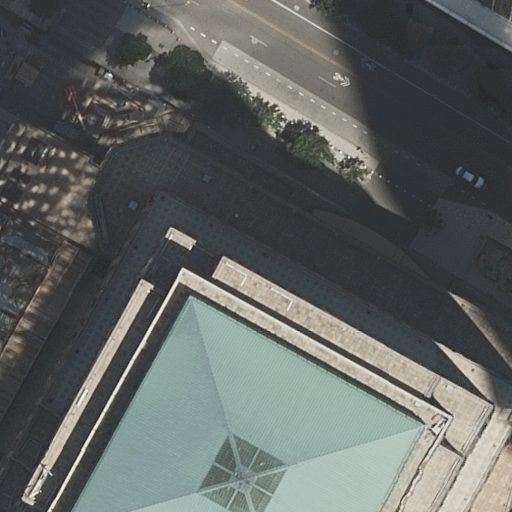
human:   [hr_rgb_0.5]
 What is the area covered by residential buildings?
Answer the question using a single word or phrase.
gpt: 9971m2

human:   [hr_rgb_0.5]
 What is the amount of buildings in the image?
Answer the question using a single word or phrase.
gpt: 3

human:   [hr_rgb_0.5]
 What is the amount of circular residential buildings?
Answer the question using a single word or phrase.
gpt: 0

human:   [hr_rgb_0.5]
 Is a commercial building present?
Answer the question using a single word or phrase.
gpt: no

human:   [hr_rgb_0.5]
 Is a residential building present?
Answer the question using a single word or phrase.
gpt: yes

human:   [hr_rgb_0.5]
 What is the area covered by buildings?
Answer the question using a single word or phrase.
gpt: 9971m2

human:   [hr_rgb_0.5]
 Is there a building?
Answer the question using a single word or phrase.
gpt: yes

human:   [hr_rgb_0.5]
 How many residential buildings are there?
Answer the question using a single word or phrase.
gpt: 3

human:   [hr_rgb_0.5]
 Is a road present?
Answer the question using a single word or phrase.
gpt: yes

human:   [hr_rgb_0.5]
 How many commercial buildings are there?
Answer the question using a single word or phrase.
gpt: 0

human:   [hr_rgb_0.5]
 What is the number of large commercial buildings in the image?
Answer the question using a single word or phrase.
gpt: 0

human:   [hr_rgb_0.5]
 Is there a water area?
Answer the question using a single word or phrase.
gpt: no

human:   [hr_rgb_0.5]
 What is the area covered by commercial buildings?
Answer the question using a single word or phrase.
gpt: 0m2

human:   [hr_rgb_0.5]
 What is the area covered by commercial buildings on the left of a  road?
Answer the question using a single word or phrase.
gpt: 0m2

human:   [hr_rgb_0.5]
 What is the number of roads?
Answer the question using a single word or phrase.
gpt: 4

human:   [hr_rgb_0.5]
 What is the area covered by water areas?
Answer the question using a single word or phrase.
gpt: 0m2

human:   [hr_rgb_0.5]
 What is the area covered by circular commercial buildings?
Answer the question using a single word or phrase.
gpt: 0m2

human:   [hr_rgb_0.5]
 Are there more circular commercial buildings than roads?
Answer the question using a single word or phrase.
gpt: no

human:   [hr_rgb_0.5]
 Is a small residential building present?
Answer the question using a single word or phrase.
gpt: no

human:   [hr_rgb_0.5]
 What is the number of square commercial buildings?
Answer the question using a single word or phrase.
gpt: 0

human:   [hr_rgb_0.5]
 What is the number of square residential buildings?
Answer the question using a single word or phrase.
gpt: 0

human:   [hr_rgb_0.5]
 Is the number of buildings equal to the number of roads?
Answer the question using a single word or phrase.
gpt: no

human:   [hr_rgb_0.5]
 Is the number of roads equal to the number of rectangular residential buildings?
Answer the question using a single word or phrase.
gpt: no

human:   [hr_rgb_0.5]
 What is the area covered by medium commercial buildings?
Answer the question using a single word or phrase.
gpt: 0m2

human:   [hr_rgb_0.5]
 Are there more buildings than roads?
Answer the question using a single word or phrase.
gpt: no

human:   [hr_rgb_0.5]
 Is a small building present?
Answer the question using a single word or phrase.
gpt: no

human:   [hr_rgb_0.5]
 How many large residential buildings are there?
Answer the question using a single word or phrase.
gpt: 3

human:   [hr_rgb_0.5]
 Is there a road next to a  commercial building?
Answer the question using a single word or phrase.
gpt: no

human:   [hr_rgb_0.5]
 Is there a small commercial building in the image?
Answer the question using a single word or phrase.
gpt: no

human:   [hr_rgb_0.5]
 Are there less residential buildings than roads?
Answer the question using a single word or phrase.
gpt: yes

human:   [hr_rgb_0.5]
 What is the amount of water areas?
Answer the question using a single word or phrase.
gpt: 0

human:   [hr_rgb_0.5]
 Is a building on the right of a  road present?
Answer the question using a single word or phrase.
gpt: yes

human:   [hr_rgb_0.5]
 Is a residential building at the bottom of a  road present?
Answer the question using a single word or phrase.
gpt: yes

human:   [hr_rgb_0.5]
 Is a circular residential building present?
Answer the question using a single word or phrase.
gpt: no

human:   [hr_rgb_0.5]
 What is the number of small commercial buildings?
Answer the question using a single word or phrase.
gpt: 0

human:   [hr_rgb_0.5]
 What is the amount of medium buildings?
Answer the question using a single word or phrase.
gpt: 0

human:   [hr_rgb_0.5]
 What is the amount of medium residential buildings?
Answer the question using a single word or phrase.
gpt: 0

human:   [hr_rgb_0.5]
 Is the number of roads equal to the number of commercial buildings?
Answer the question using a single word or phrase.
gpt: no

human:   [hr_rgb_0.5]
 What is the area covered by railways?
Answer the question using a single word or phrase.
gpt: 0m2

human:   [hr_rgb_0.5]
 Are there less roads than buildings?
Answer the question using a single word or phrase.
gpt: no

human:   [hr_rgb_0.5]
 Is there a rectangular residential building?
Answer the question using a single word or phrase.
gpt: no

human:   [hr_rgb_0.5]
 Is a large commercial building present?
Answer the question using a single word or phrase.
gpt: no

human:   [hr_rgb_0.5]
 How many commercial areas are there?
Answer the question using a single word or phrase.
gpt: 0

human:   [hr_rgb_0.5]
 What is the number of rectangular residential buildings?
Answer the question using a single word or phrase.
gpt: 0

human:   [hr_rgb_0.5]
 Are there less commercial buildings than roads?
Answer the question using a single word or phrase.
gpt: yes

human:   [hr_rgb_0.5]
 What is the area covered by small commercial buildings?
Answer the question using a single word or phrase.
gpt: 0m2

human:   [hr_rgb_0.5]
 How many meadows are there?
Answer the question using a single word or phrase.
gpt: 0

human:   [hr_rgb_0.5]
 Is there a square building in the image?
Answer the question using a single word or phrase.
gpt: no

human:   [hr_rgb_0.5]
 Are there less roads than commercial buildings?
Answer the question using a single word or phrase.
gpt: no

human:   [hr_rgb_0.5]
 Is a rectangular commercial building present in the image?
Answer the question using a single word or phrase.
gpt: no

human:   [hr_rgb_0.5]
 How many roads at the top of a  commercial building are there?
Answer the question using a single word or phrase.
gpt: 0

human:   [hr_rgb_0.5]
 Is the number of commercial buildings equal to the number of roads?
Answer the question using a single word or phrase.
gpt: no

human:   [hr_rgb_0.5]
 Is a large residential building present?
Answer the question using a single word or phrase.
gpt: yes

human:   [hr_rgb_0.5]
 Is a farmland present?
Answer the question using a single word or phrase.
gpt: no

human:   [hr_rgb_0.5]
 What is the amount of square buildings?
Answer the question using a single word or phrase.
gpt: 0

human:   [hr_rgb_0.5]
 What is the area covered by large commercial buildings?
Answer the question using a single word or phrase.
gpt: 0m2

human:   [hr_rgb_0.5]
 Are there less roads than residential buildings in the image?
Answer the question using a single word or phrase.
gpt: no

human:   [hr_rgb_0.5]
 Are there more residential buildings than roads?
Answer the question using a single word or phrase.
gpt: no

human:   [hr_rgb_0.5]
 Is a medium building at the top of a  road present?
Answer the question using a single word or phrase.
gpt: no

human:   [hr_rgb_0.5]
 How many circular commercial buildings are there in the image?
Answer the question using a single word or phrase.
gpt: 0

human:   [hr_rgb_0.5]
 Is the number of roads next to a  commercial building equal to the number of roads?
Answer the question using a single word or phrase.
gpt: no

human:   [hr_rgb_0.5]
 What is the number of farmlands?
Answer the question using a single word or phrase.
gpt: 0

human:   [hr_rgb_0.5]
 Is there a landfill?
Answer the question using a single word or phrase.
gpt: no

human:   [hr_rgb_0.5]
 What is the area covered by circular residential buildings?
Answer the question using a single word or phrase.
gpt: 0m2